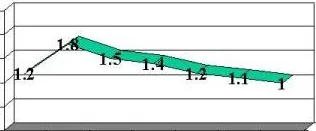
Graphic illustration of international normalized ratio throughout hospitalization: Day 1 (admission date) - Day 9 (day of discharge). Patient received intravenous steroids at approximately 36 hours into hospitalization.
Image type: radiology (ct)